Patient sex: M
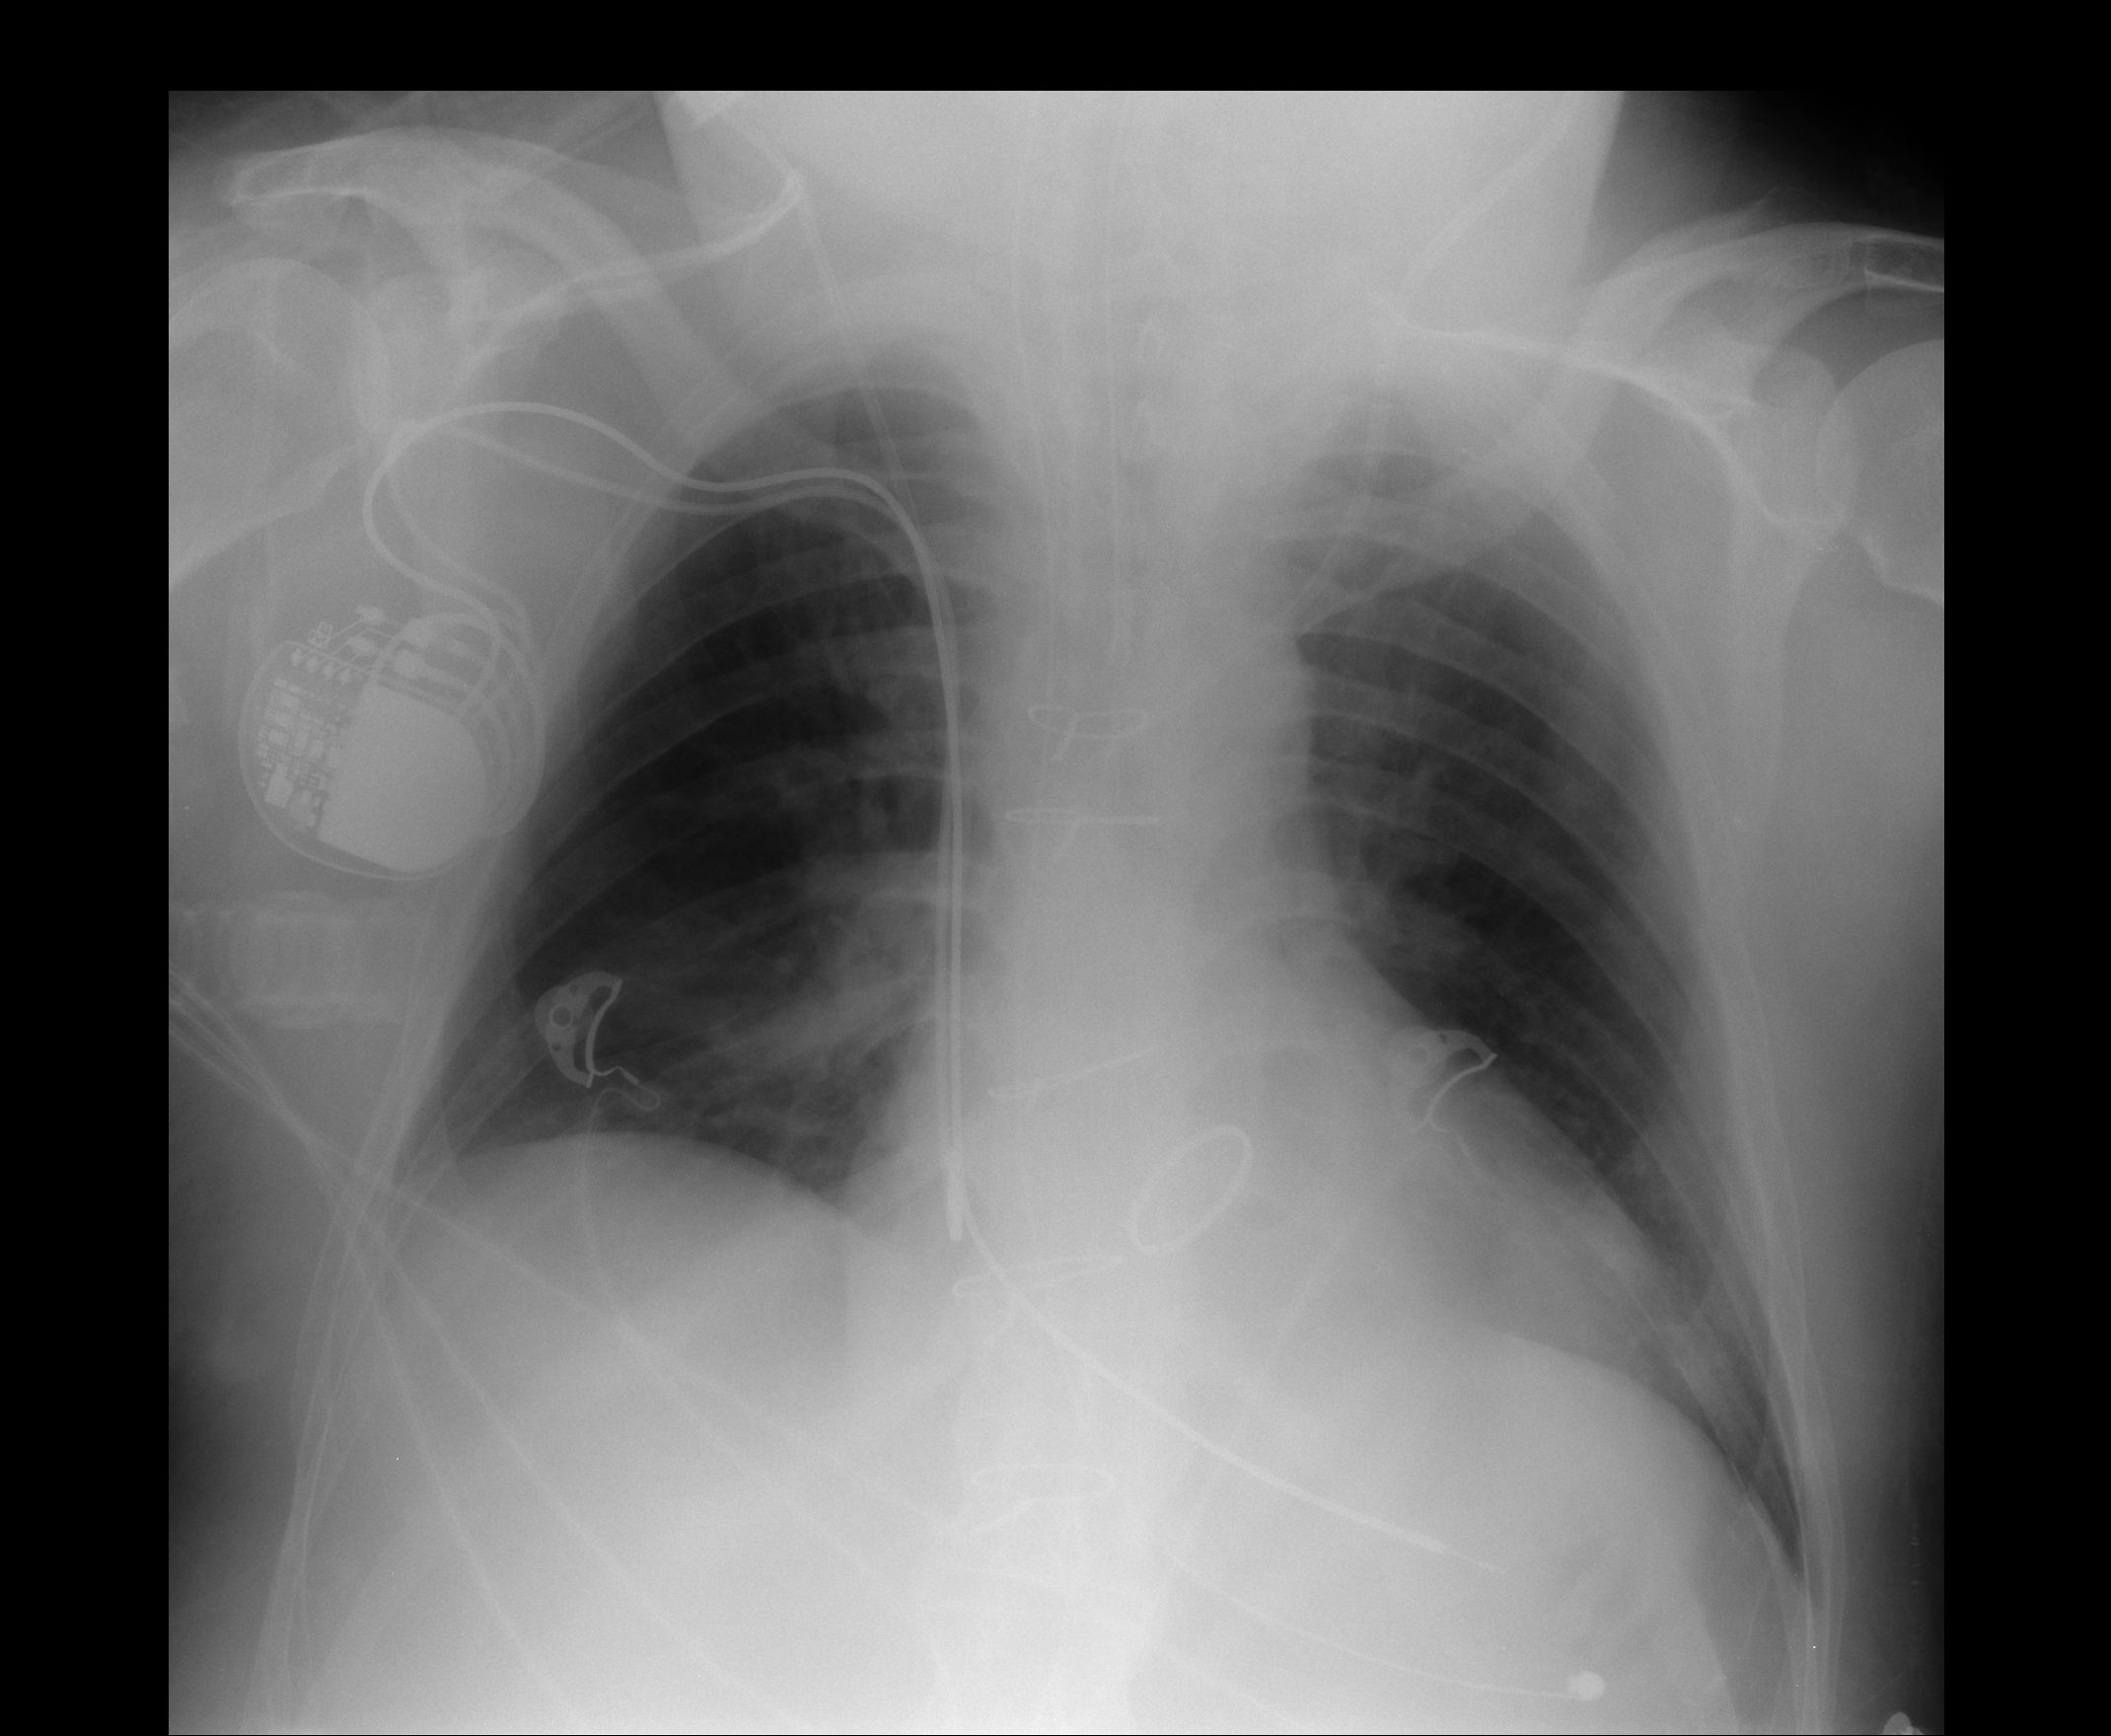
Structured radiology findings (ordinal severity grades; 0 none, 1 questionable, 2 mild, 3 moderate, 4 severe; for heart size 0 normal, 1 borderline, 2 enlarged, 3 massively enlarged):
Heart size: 0
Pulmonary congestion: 0
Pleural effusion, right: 0
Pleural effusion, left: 0
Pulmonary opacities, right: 1
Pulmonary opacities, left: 0
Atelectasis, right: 2
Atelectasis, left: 1